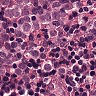
Metastatic tissue present: yes